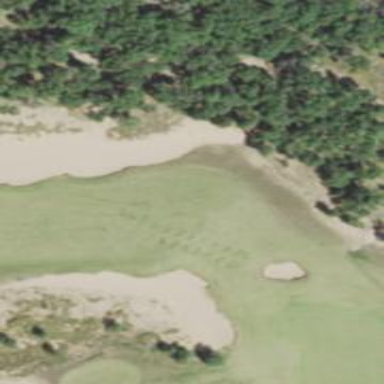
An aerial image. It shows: Golf hole.